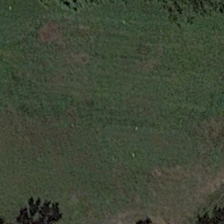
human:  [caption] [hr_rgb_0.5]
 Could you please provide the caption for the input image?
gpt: several green trees are near a piece of green meadow .

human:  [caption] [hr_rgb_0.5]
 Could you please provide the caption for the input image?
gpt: several green trees are near a piece of green meadow .

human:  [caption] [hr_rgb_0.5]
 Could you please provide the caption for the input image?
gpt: several green trees are near a piece of green meadow .

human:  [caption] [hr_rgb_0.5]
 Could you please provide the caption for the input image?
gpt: several green trees are near a piece of green meadow .

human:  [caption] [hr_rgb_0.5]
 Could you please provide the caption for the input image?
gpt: several green trees are near a piece of green meadow .